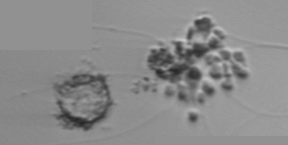
Label: Chaetoceros_didymus_TAG_external_flagellate